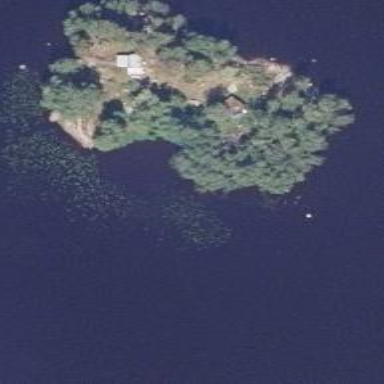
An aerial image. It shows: Islet covered with woodland.